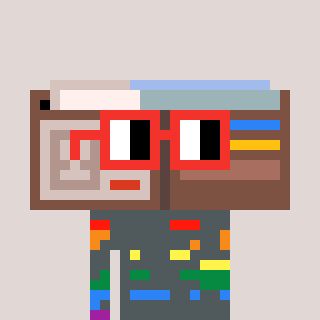
a pixel art character with square red glasses, a wallet-shaped head and a grayscale-colored body on a warm background